Question: I am trying to add some view to my ScrollView programmatically . Here is the xml code of view that I am trying to add. This is written in a horizontal linear layout
'''
<RelativeLayout
android:layout_width="match_parent"
android:layout_height="70dp"
android:padding="10dp">
<TextView
android:layout_width="wrap_content"
android:layout_height="wrap_content"
android:layout_alignParentLeft="true"
android:layout_centerVertical="true"
android:text="1. Sadlier ofxord "
android:textColor="@color/text_color"
android:textSize="16sp" />
<ImageButton
android:contentDescription="@string/hello_world"
android:layout_alignParentRight="true"
android:layout_width="50dp"
android:layout_height="50dp"
android:layout_centerVertical="true"
android:background="@drawable/delete_button"
android:src="@drawable/delete_icon" />
</RelativeLayout>
<View
android:layout_width="fill_parent"
android:layout_height = "2dp"
android:background="@color/text_color"/>
'''
These functions create the Views
'''
private RelativeLayout createContainerLayout(){
RelativeLayout layout = new RelativeLayout(getApplicationContext());
layout.setPadding(10, 10, 10, 10);
RelativeLayout.LayoutParams params = new RelativeLayout.LayoutParams(RelativeLayout.LayoutParams.MATCH_PARENT, 70);
layout.setLayoutParams(params);
return layout;
}
private ImageButton createDeleteImageButton (){
ImageButton button = new ImageButton(getApplicationContext());
RelativeLayout.LayoutParams params = new RelativeLayout.LayoutParams(50, 50);
params.addRule(RelativeLayout.ALIGN_PARENT_RIGHT);
params.addRule(RelativeLayout.CENTER_VERTICAL);
button.setLayoutParams(params);
button.setBackgroundResource(R.drawable.delete_button);
button.setImageResource(R.drawable.delete_icon);
return button;
}
private TextView createSetNameText(int counter , String name){
TextView text = new TextView(getApplicationContext());
text.setText(counter+". "+name);
text.setTextSize(16);
text.setTextColor(getResources().getColor(R.color.text_color));
RelativeLayout.LayoutParams params = new RelativeLayout.LayoutParams(LayoutParams.WRAP_CONTENT, LayoutParams.WRAP_CONTENT);
params.addRule(RelativeLayout.ALIGN_PARENT_LEFT);
params.addRule(RelativeLayout.CENTER_VERTICAL);
return text;
}
private View createLineView(){
View line = new View (getApplicationContext());
RelativeLayout.LayoutParams params = new RelativeLayout.LayoutParams(LayoutParams.MATCH_PARENT , 2);
line.setLayoutParams(params);
line.setBackgroundColor(getResources().getColor(R.color.text_color));
return line;
}
'''
and this is how I add the views to the ScrollView
'''
lLayoutContainer.addView(rLayout);
rLayout.addView(setName);
rLayout.addView(deleteButton);
lLayoutContainer.addView(line);
'''
But I get something like this in the end . The first line is the line created by XML , and the next two lines are created programaticaly . So what is wrong with my code ? Why it creates a layout with smaller height

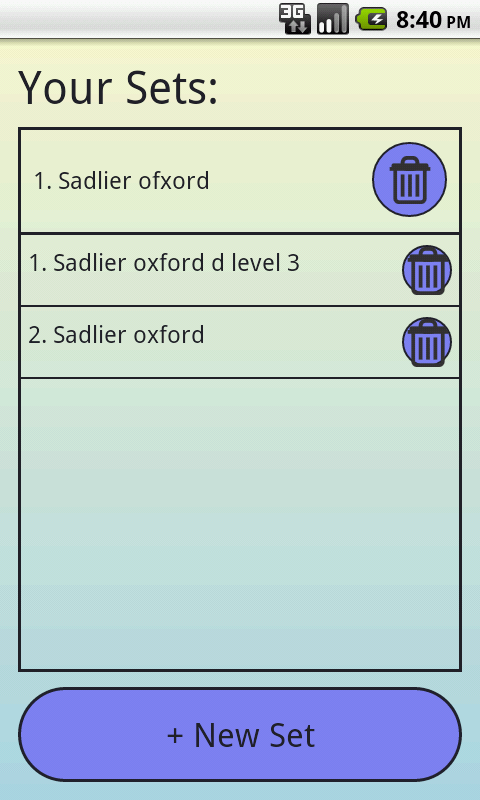
Answer: For both 'setPadding' and the 'LayoutParams' constructor, you are passing in explicit values for size. This will be absolute pixel size, irrespective of the screen density.
Please take a look at <URL> instead. For example:
'''
private RelativeLayout createContainerLayout(){
final Resources r = getResources();
final int tenDp = r.getDimensionPixelSize(R.dimens.my_padding);
RelativeLayout layout = new RelativeLayout(getApplicationContext());
layout.setPadding(tenDp, tenDp, tenDp, tenDp);
final int seventyDp = r.getDimensionPixelSize(R.dimens.my_height);
RelativeLayout.LayoutParams params = new RelativeLayout.LayoutParams(RelativeLayout.LayoutParams.MATCH_PARENT, seventyDp);
layout.setLayoutParams(params);
return layout;
}
'''